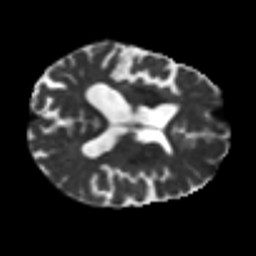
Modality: T2w
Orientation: axial
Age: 70
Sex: female
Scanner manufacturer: siemens
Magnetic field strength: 3 T
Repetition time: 7.3 s
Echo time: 0.087 s